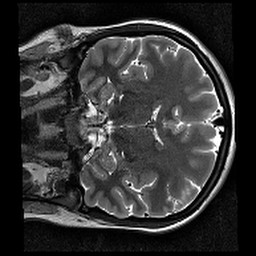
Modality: T2w
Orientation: coronal